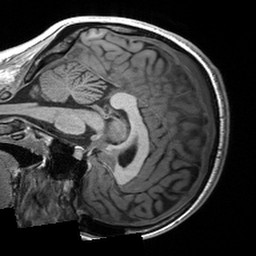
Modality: T1w
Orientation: sagittal
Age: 24
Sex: female
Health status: healthy
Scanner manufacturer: siemens
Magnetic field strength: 3 T
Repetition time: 2 s
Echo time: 0.00203 s